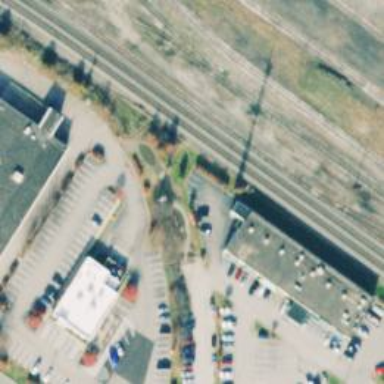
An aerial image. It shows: Commercial building.